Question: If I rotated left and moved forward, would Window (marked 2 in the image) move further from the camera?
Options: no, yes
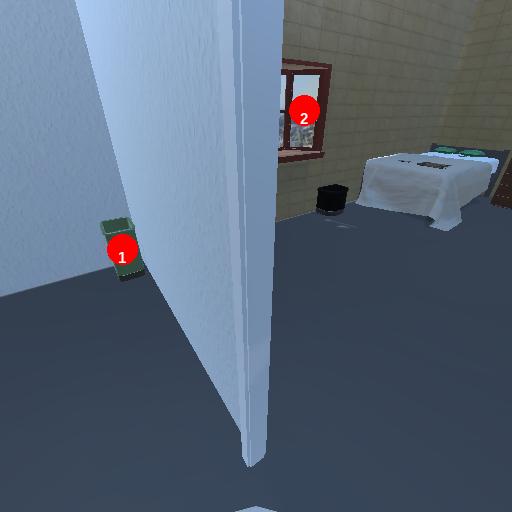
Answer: no